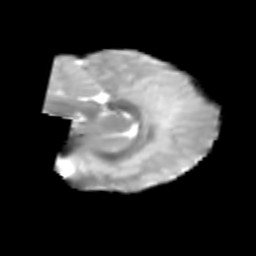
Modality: T2w
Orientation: sagittal
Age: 6
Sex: male
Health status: healthy